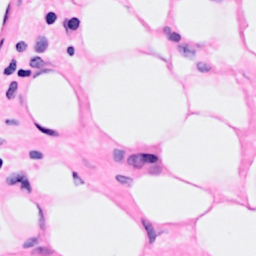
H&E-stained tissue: Breast